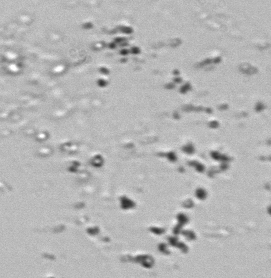
Label: Phaeocystis